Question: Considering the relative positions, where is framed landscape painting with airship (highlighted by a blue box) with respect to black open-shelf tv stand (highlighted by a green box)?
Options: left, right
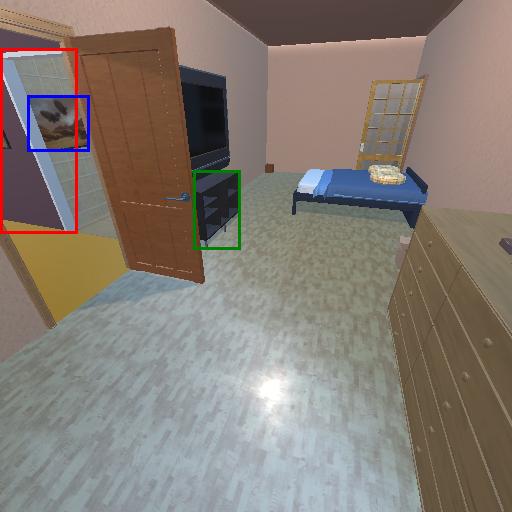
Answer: left